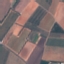
Land use / land cover: PermanentCrop